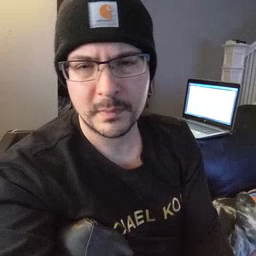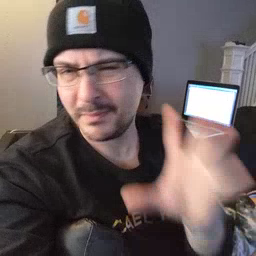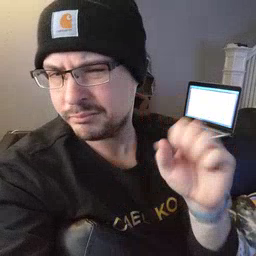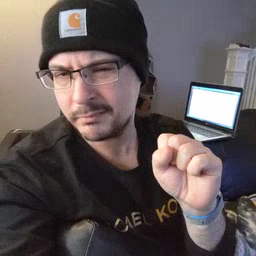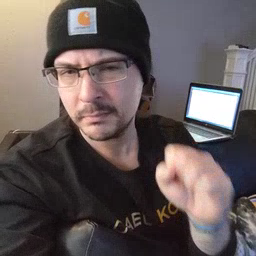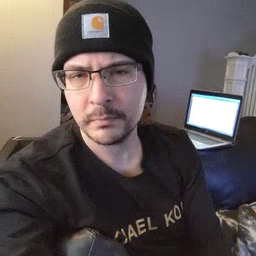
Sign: loud